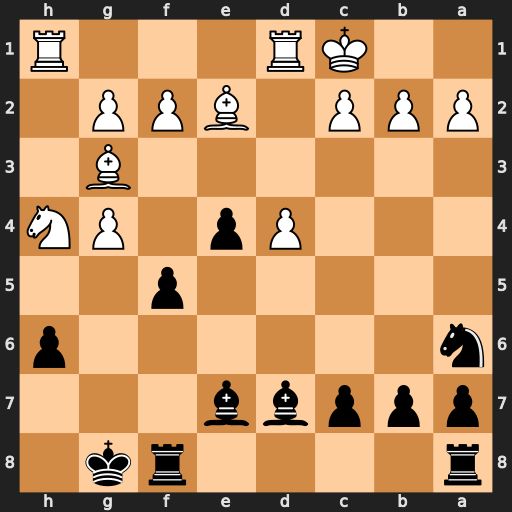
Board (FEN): r4rk1/pppbb3/n6p/5p2/3Pp1PN/6B1/PPP1BPP1/2KR3R
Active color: b
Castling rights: -
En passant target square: -
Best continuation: Bg5+ Kb1 f4 Bh2 Bxh4